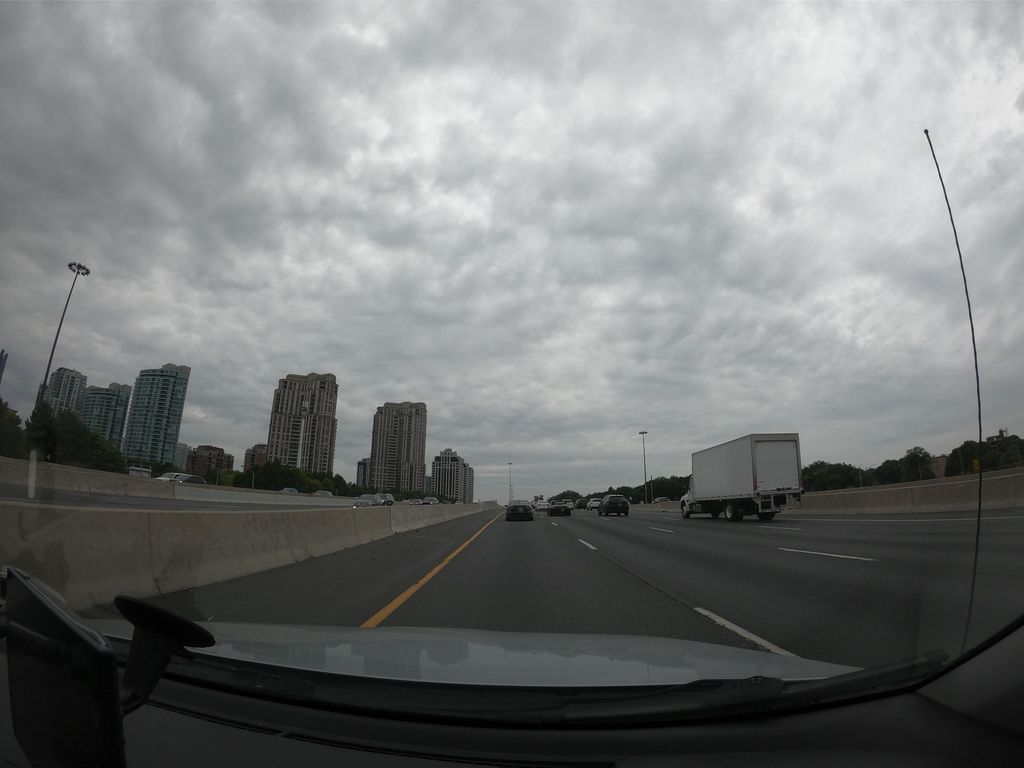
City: toronto